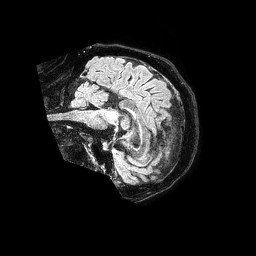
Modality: FLAIR
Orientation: sagittal
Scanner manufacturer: philips
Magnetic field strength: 1.5 T
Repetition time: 4.8 s
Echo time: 0.3 s